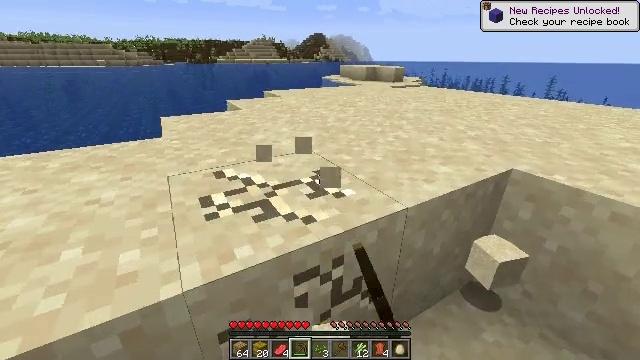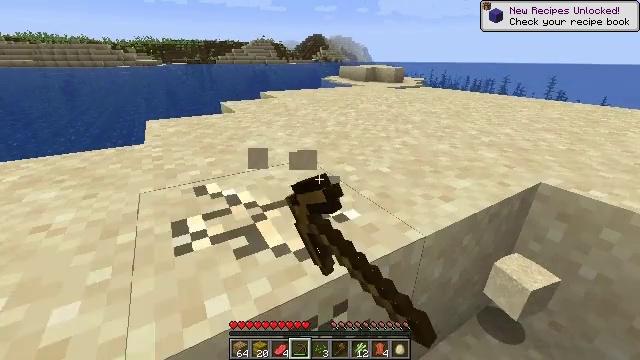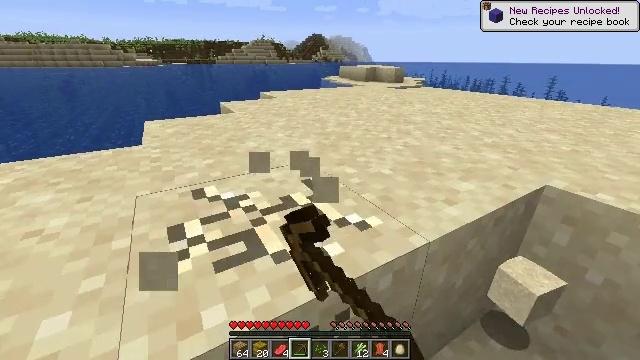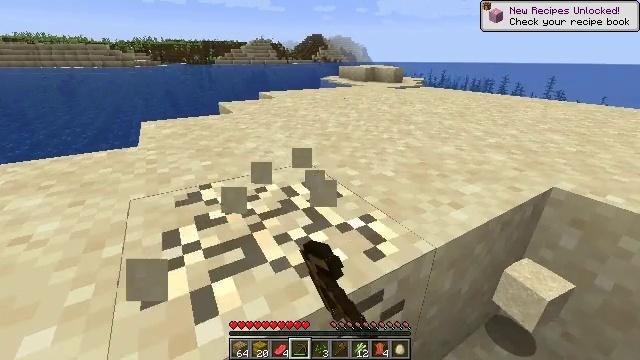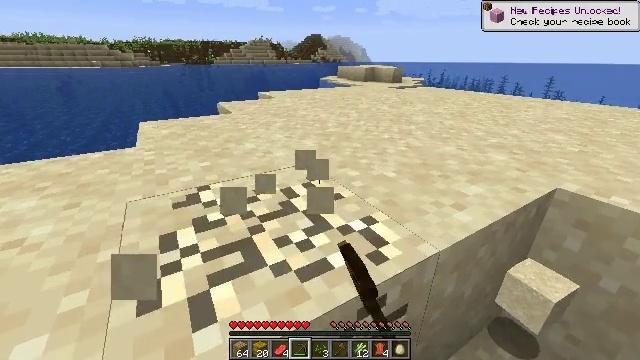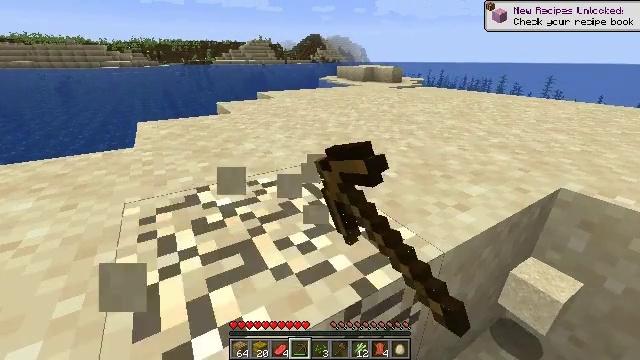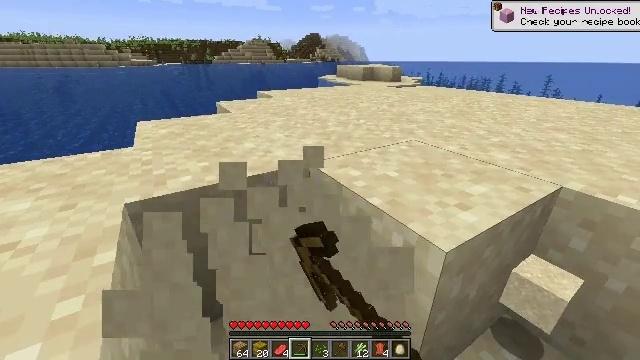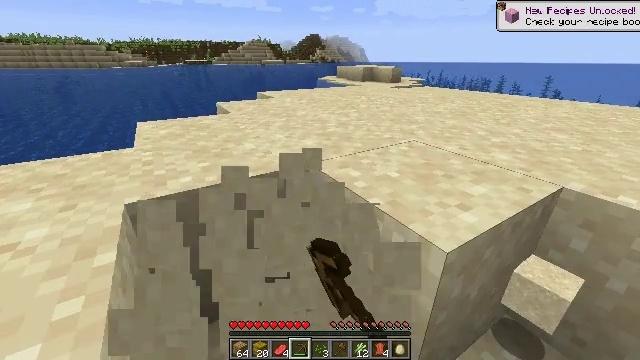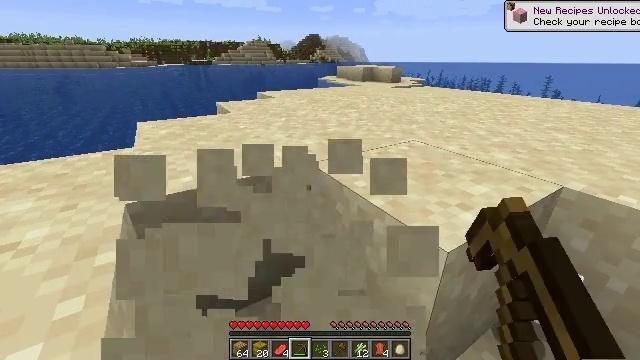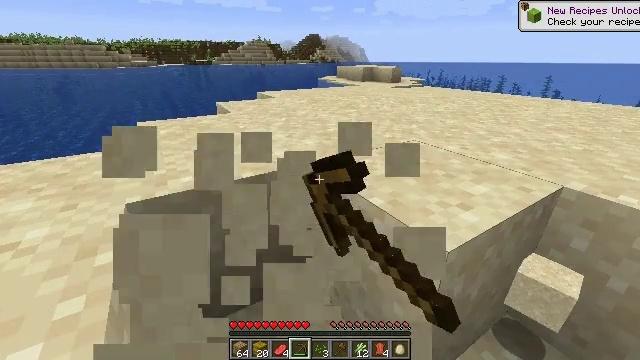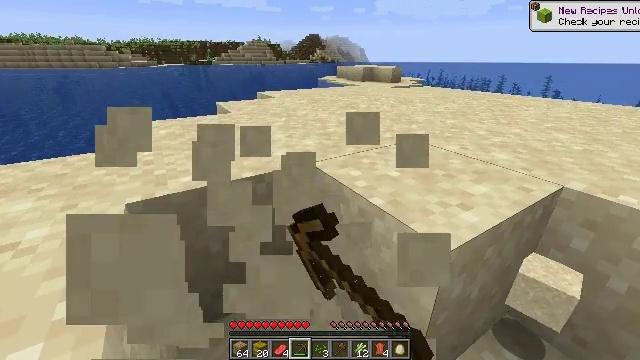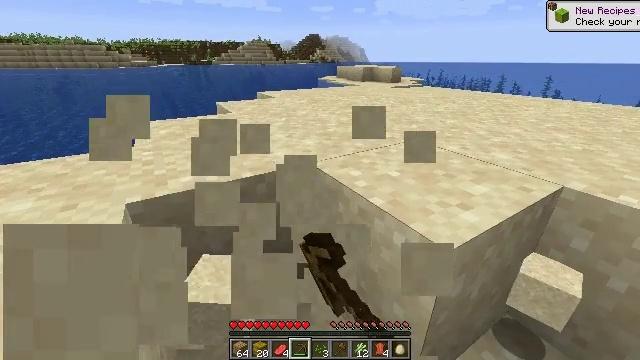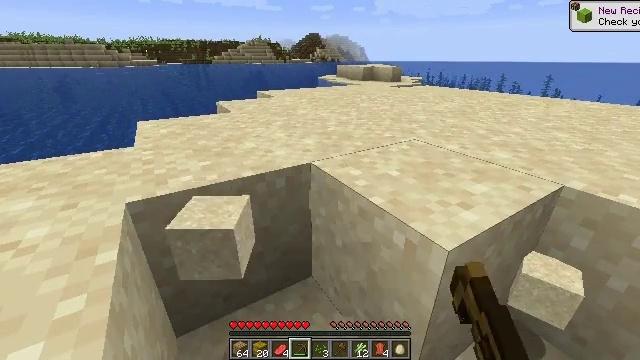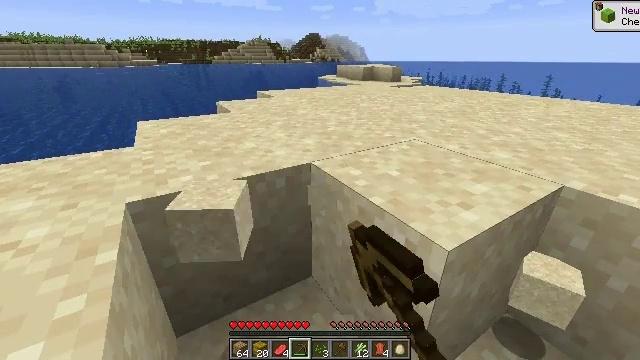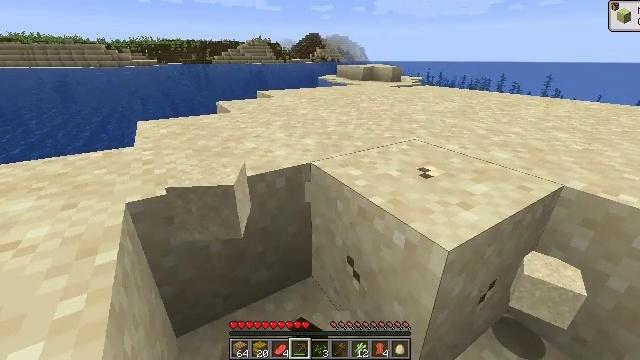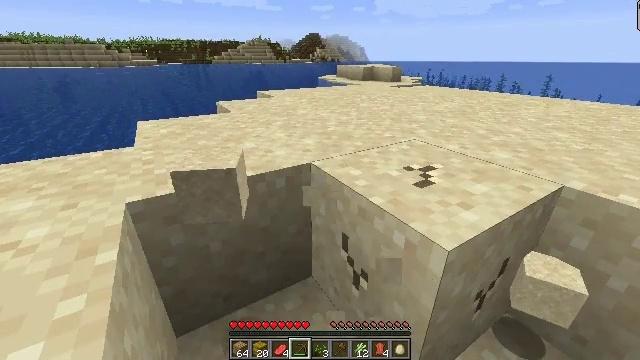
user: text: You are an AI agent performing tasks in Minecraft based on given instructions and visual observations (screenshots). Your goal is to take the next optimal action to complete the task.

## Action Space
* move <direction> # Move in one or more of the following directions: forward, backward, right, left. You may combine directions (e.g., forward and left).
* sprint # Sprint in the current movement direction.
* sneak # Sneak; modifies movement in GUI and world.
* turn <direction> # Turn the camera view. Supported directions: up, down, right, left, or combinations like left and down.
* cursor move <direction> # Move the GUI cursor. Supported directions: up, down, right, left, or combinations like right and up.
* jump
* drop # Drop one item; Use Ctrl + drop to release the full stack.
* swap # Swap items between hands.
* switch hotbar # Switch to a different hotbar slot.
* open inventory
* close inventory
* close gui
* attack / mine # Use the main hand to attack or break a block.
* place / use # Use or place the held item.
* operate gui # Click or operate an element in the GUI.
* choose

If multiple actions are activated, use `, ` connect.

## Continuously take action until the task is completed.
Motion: motion action
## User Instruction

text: Collect sand to make glass.
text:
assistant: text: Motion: attack / mine
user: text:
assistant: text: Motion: attack / mine
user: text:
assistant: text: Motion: attack / mine
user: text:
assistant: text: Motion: attack / mine
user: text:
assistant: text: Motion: attack / mine
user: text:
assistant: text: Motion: attack / mine
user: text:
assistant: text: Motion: attack / mine
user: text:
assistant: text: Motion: attack / mine
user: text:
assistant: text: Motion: attack / mine
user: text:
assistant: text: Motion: attack / mine
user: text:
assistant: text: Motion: attack / mine
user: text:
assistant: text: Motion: attack / mine
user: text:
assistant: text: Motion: attack / mine
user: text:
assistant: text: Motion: attack / mine
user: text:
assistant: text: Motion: attack / mine
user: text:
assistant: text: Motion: attack / mine
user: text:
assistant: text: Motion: turn right, attack / mine
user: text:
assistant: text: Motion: turn right, attack / mine
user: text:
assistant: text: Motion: turn right, attack / mine
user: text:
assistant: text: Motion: turn right, attack / mine
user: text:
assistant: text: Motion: turn right, attack / mine
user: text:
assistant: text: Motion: turn right, attack / mine
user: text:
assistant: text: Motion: turn right, attack / mine
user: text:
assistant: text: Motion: attack / mine
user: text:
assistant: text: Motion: attack / mine
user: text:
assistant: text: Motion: attack / mine
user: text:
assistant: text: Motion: attack / mine
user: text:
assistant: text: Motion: attack / mine
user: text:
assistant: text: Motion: attack / mine
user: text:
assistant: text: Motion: attack / mine